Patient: sex M, age 56
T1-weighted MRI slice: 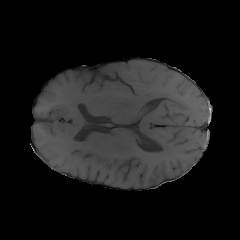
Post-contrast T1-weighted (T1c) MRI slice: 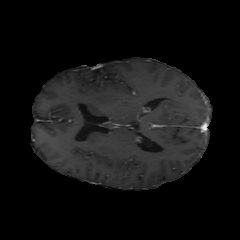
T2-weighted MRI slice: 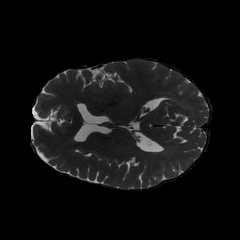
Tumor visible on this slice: no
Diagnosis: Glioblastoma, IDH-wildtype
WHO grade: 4